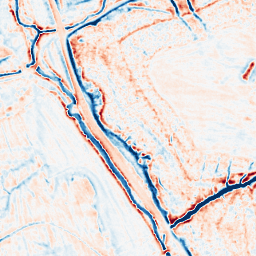
Category: multiscale
Decomposition family: dog_multiscale
Decomposition parameters: sigma_ratio: 1.4
n_scales: 5
base_sigma: 0.5
Upsampling method: sinc_blackman
Upsampling parameters: scale: 4
kernel_size: 8
Upsampling scale: 4